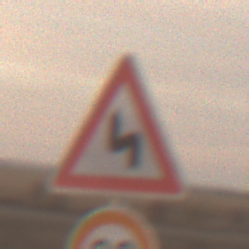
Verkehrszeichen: DoppelkurveZunaechstLinks
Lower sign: Geschwindigkeit20
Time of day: SunriseSunset
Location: Outdoor (Nature)
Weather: PartlyCloudy
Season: NotSpecified
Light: Natural